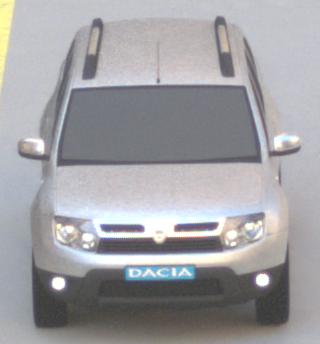
Make: Dacia
Model: Duster dCi 110 FAP
Detailed model: Duster (I)
Model produced from: 2010/06
Model produced until: 2013/11
Doors: 5
Color: white
Road condition: dry road
Daytime: morning or afternoon
Contrast: low contrast